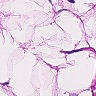
Metastatic tissue present: no